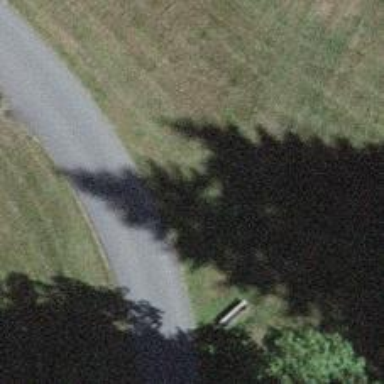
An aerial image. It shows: Bench for seating.